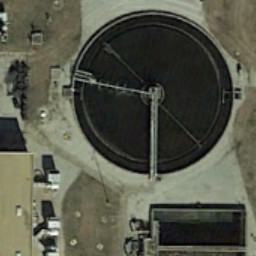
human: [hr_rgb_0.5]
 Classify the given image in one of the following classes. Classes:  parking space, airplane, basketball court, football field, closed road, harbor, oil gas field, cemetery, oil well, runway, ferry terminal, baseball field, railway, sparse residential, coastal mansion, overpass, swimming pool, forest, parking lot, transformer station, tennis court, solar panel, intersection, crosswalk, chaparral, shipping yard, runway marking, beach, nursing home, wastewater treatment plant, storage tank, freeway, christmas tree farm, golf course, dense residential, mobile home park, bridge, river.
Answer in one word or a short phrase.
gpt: wastewater treatment plant